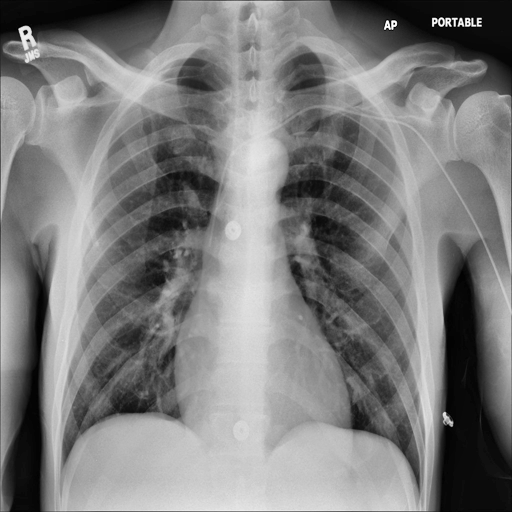
Finding: NORMAL